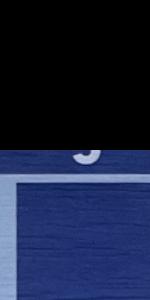
Label: Empty